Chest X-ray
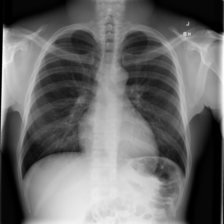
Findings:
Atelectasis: negative
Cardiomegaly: negative
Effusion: negative
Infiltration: negative
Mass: negative
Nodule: negative
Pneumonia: negative
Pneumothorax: negative
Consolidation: negative
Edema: negative
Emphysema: negative
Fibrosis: negative
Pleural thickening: negative
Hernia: negative